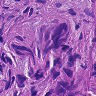
Metastatic tissue present: yes